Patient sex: M
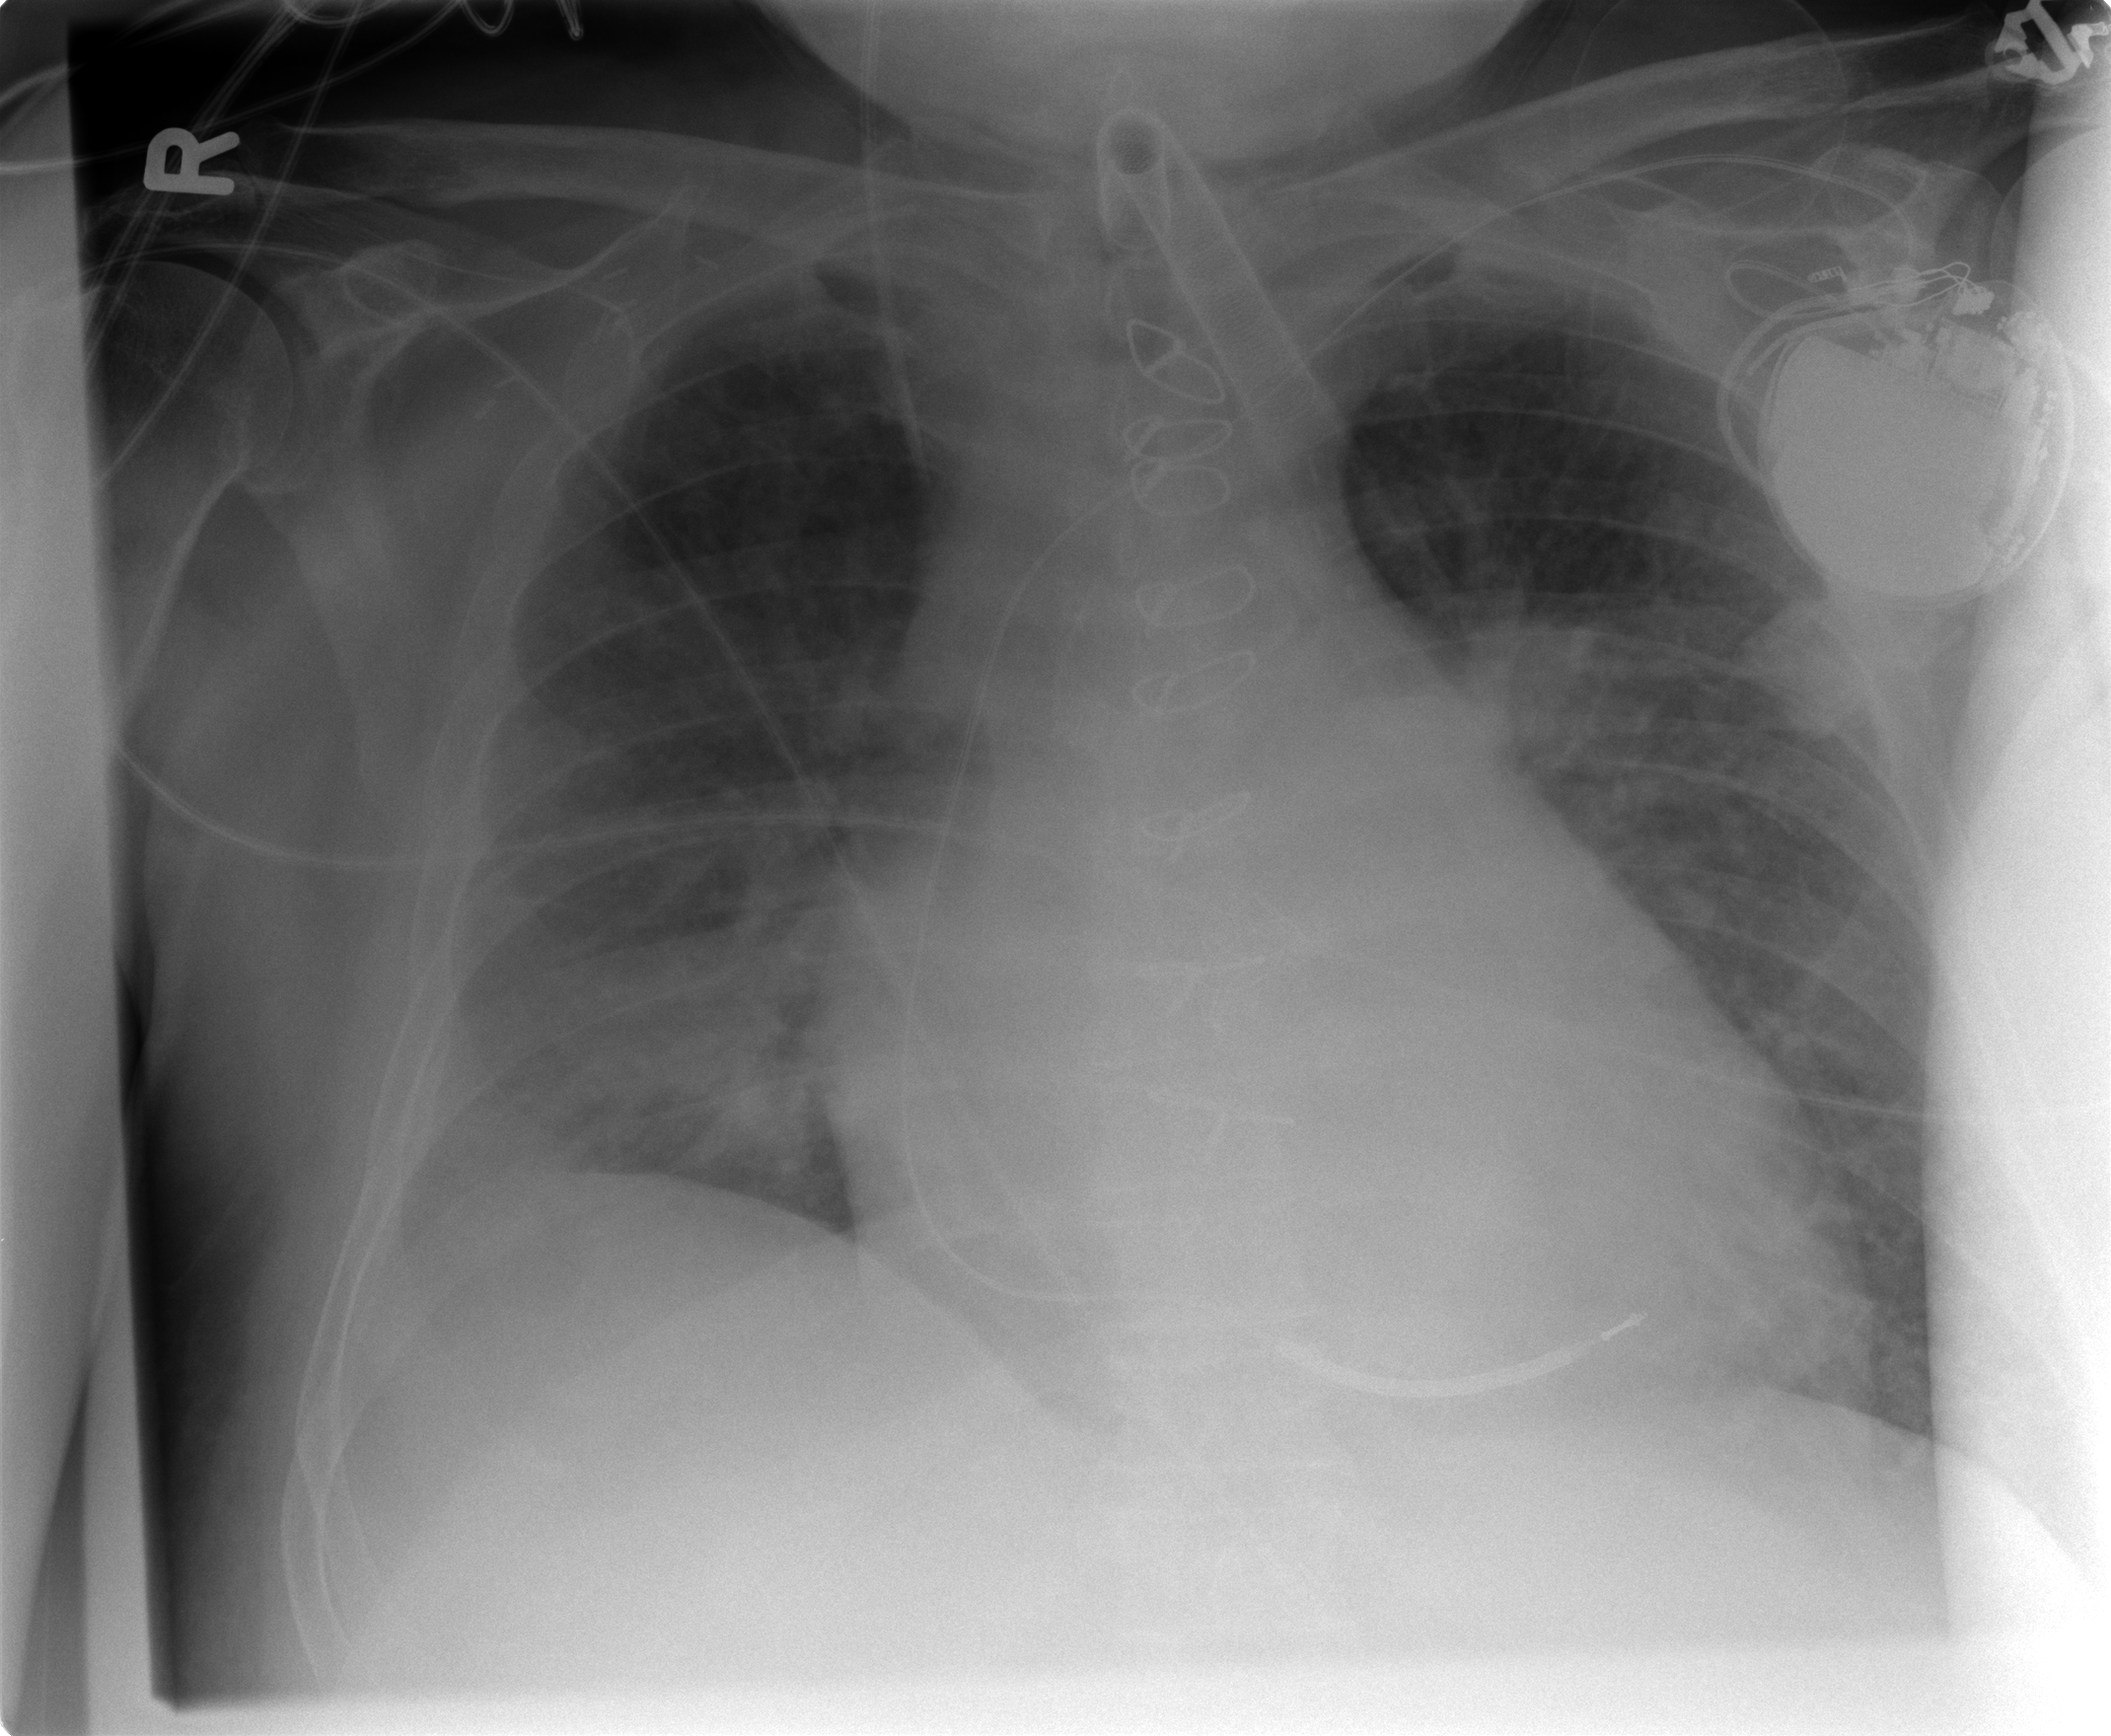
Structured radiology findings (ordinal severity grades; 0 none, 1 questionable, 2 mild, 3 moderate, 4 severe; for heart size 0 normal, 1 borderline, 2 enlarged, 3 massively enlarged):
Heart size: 2
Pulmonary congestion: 2
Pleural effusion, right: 2
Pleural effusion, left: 1
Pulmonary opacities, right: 2
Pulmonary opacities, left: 1
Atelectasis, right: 2
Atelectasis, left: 2